Question: I'm building an app that should be able to load different subviews into a container in the main view like so:

When the light green view loads, the yellow view should be displayed inside the container. (Ignore the buttons at the top of the yellow view. In the real thing, they shouldnt be there at all)
The app will store a value remembering which view should be loaded if the user presses either "play local" or "play youtube". If the user presses "play local" then one of the orange/blue/light blue should be loaded, and if they press "play youtube" the dark/brown/purple view should be loaded.
If the clear button is pressed, the container should display the yellow view again.
How can I get the buttons in the green controller to reference the views to be displayed inside the Container?
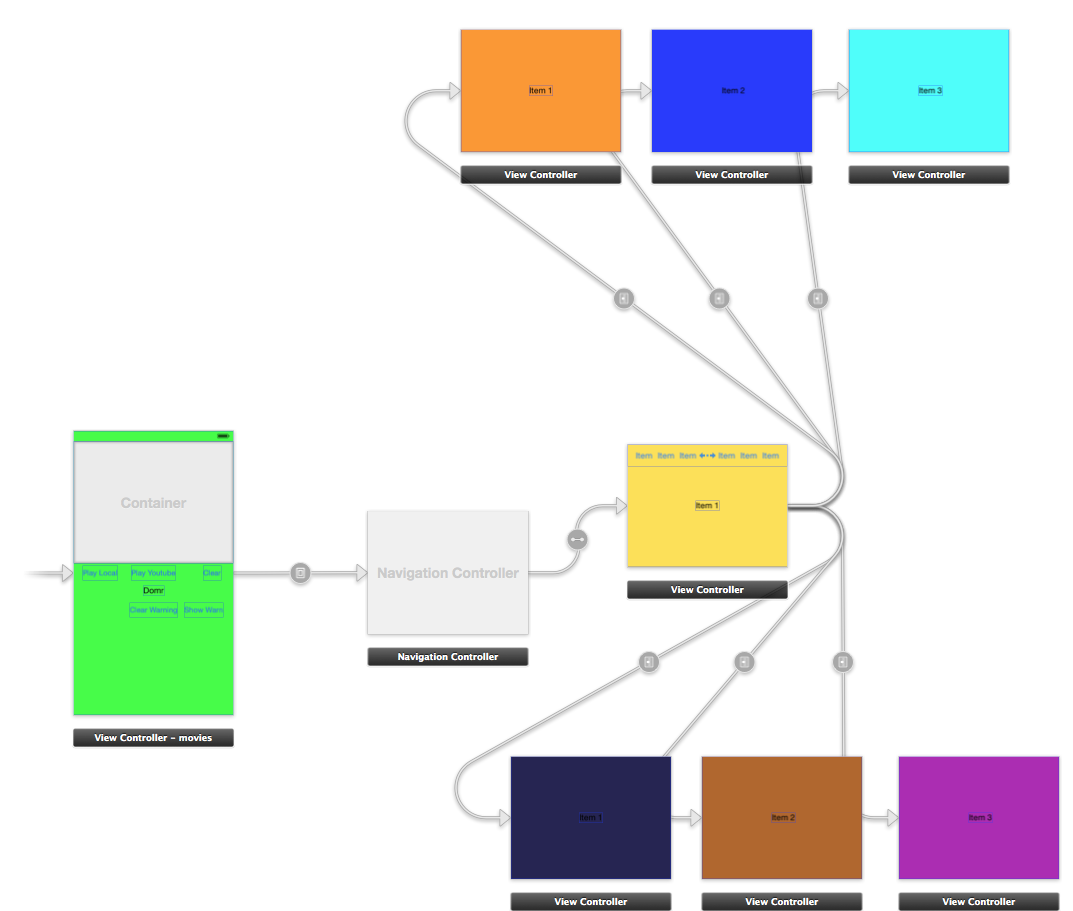
Answer: You should implement prepareForSegue in the green controller. That will be called right after it is instantiated because of its embed segue to the navigation controller.
'''
-(void)prepareForSegue:(UIStoryboardSegue *)segue sender:(NSURLRequest *)sender {
UINavigationController *nav = segue.destinationViewController;
self.yellow = nav.topViewController; // yellow is a property pointing to your yellow view controller;
}
'''
Now, in your button methods, you can just call whichever segue you want based on your logic,
'''
[self.yellow preformSegueWithIdentifier:@"Orange" sender:self];
'''